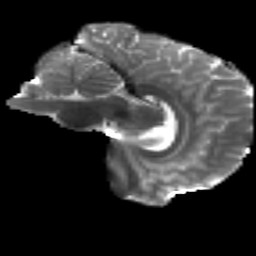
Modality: T2w
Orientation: sagittal
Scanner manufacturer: siemens
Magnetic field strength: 3 T
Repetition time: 4.16 s
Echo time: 0.0806 s